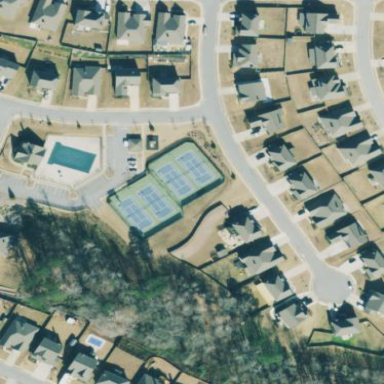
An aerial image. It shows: Tennis court in leisure pitch.